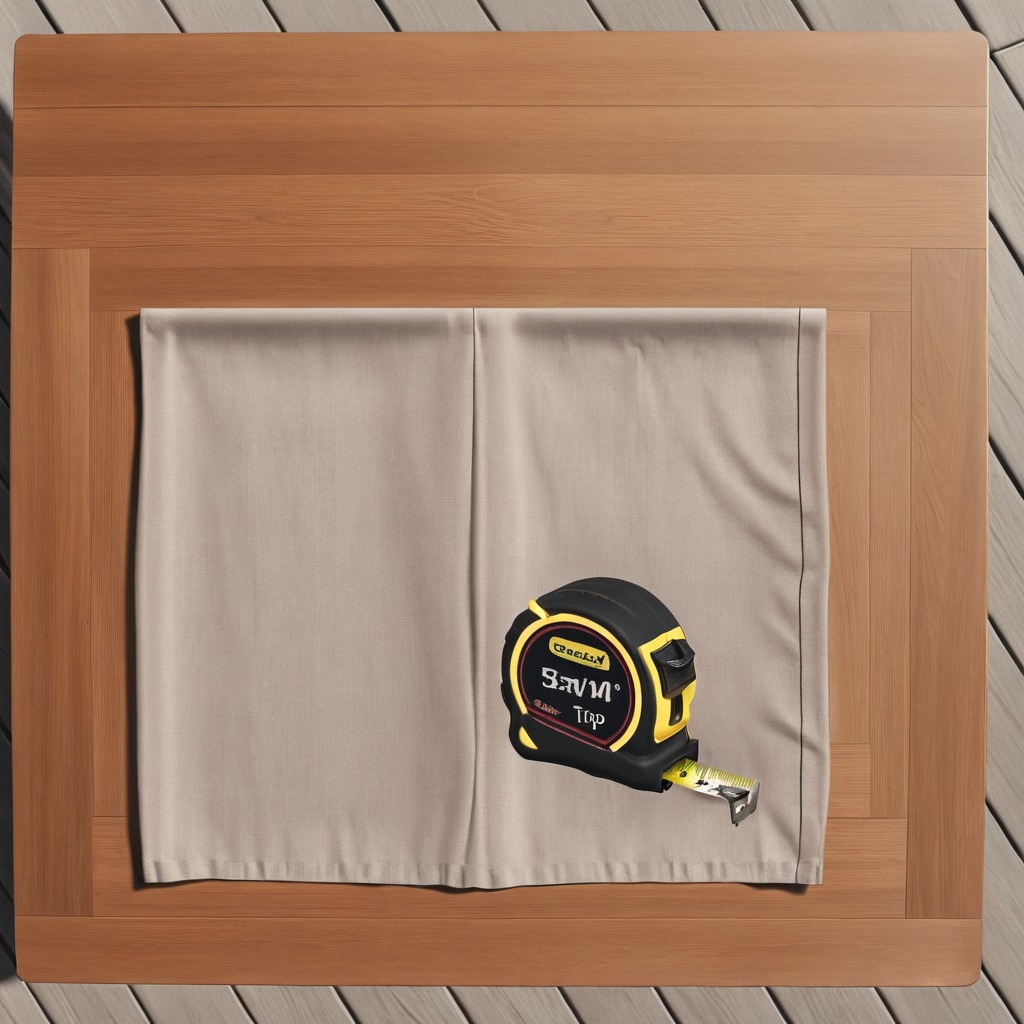
A measuring tape is lying on the wooden table.